Interaction volume radius: 5 \u00c5
Interaction volume height: 15 \u00c5
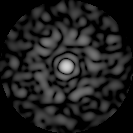
Disorder parameter: 0.818